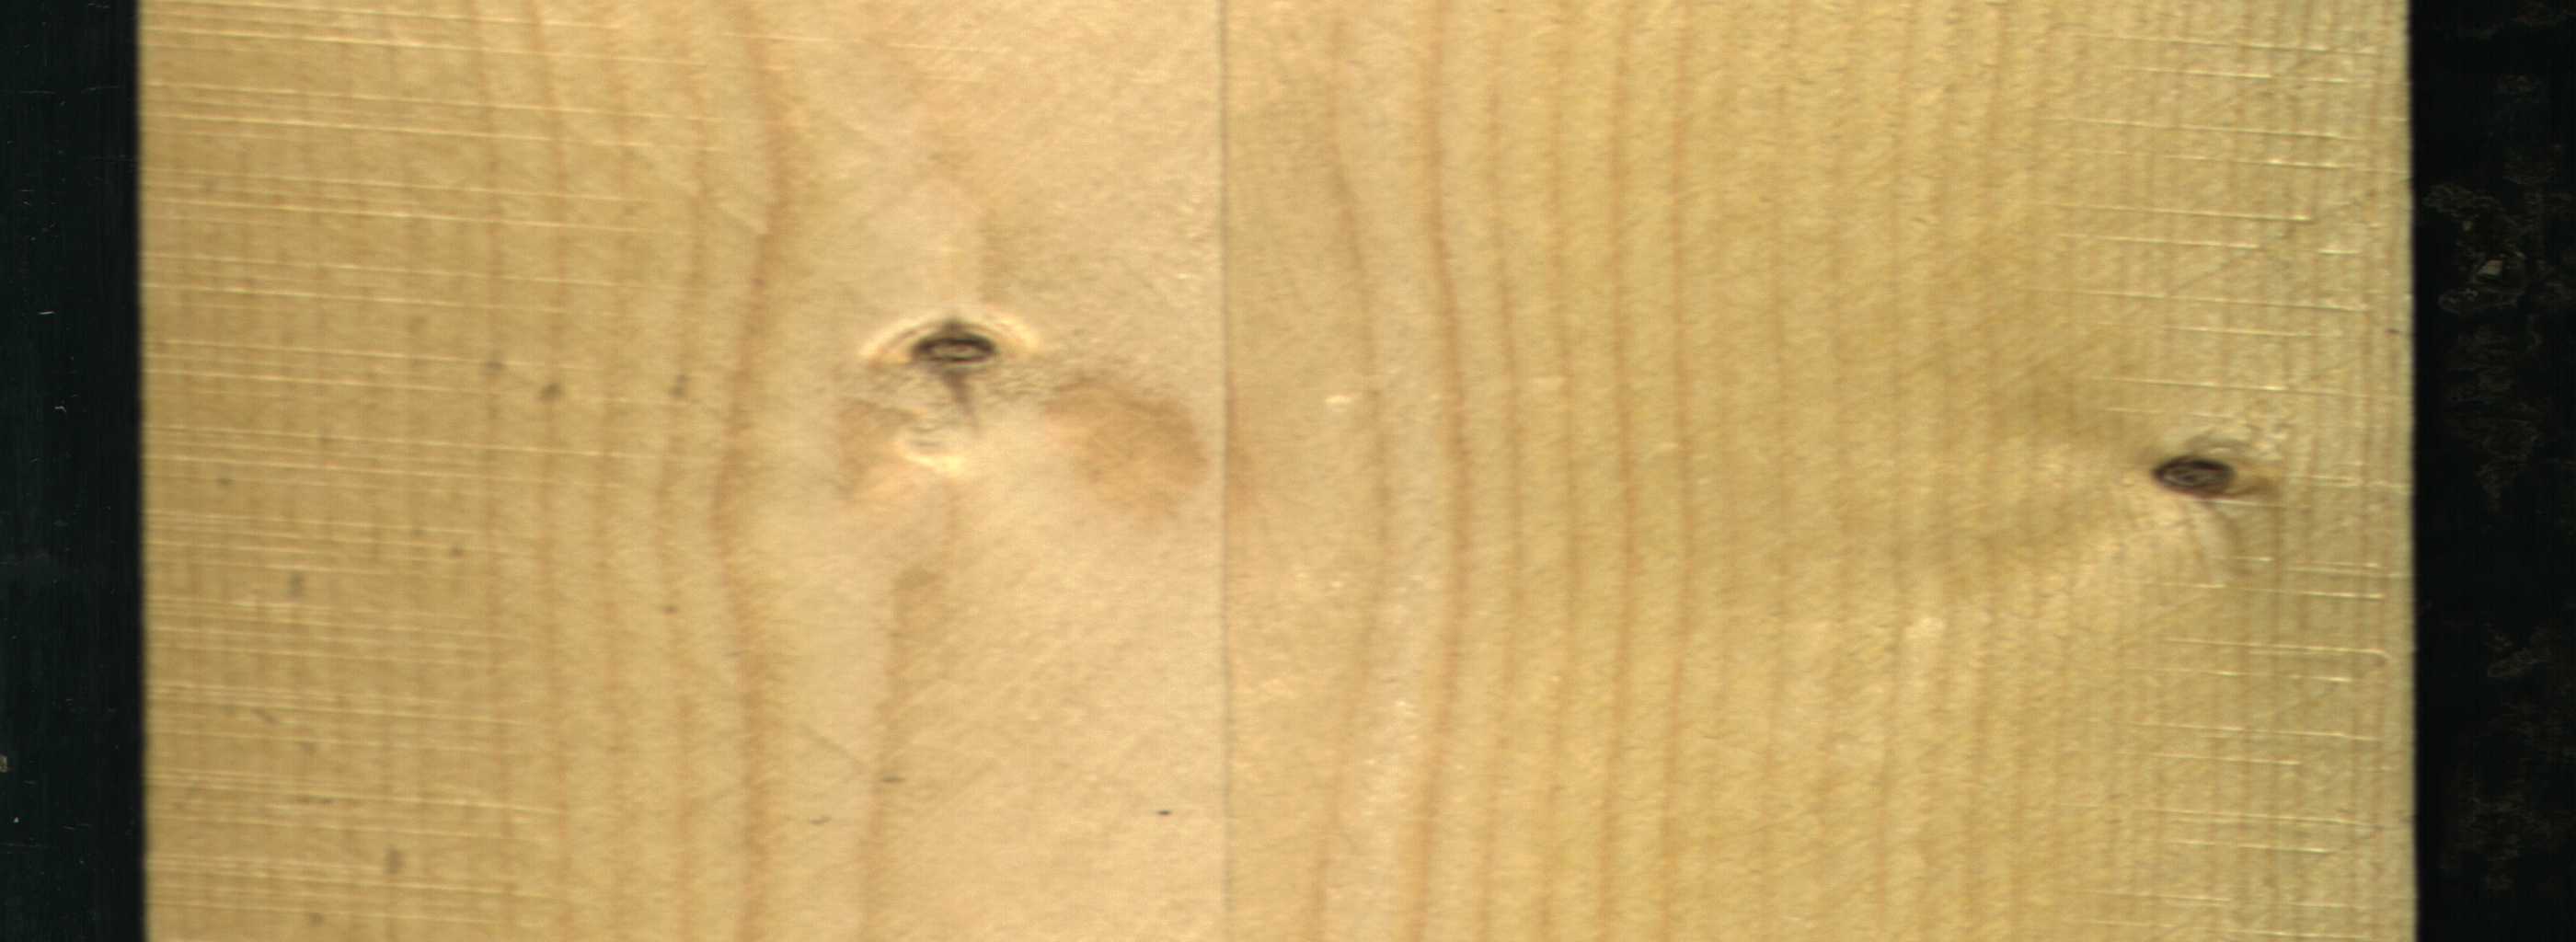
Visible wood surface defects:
Dead_Knot
Live_Knot